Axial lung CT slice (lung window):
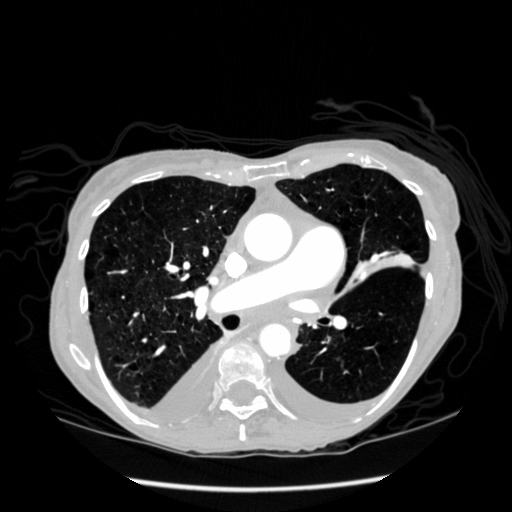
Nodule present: no